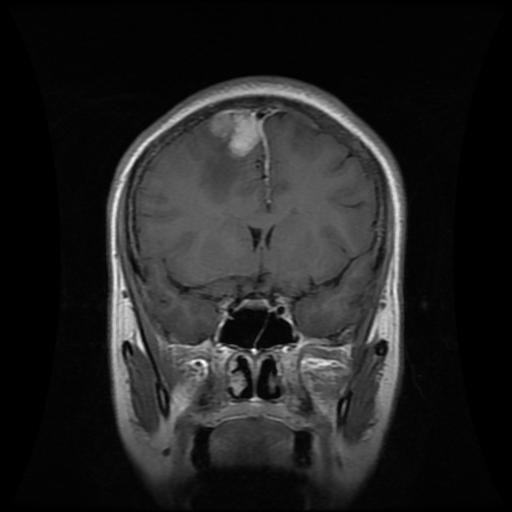
Label: meningioma